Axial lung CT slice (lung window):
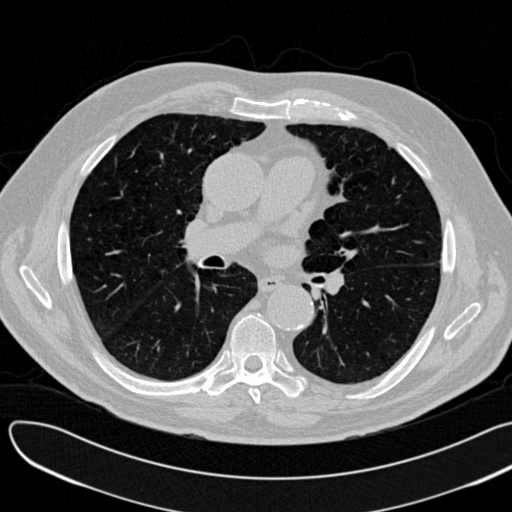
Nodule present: no